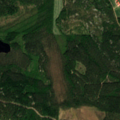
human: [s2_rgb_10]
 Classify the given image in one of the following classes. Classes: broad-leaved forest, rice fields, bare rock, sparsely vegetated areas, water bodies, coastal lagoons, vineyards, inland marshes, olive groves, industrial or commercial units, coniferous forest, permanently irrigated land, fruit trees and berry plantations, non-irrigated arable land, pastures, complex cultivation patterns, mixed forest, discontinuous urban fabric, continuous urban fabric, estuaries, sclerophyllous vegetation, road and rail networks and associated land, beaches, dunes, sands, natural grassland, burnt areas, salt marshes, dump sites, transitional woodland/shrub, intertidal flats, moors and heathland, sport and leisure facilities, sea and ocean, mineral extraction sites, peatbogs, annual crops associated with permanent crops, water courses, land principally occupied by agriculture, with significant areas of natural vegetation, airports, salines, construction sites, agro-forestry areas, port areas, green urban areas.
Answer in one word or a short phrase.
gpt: land principally occupied by agriculture, with significant areas of natural vegetation, coniferous forest, mixed forest, transitional woodland/shrub